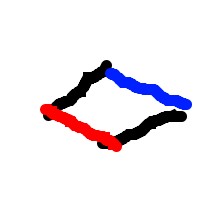
Shape: rhombus